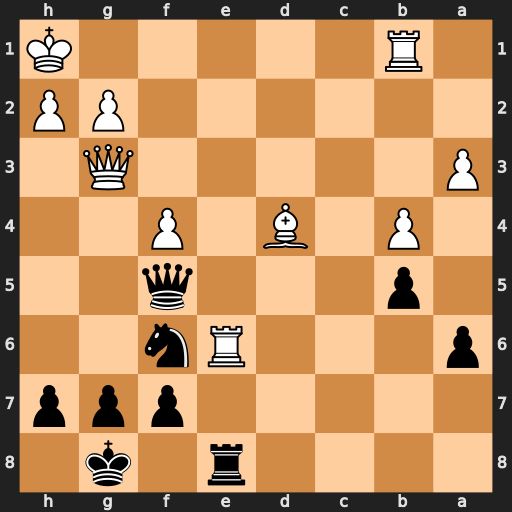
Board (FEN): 4r1k1/5ppp/p3Rn2/1p3q2/1P1B1P2/P5Q1/6PP/1R5K
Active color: b
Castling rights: -
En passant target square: -
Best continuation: Qxb1+ Qe1 Qxe1+ Rxe1 Rxe1+